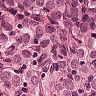
Metastatic tissue present: yes